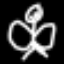
Label: angel